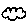
Label: cloud